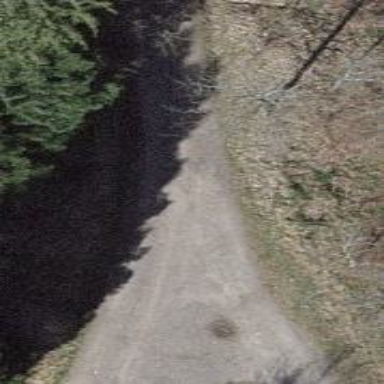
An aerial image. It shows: Track with fine gravel surface. The track has grade2 tracktype.